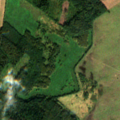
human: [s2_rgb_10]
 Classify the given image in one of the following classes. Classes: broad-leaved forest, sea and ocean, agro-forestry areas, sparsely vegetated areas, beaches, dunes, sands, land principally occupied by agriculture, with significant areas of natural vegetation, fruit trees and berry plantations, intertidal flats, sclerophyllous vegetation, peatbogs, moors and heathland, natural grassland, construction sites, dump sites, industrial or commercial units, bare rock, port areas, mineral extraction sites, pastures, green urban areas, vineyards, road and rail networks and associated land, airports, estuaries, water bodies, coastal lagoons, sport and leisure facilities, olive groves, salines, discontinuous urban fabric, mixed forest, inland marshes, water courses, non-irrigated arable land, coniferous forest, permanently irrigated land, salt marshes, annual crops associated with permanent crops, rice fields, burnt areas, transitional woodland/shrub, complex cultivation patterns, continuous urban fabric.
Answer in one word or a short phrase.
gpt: non-irrigated arable land, land principally occupied by agriculture, with significant areas of natural vegetation, mixed forest